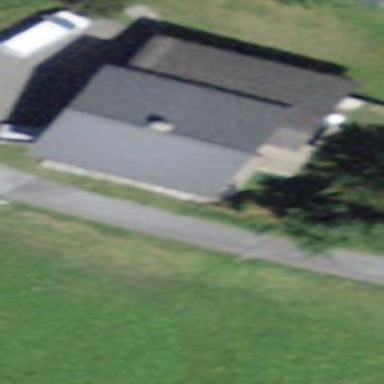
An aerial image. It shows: House with gabled roof. The roof extends across the building.